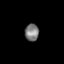
Tissue: prostate
Cell type: T cells
Senescence score: 0.3502
Nuclear area (px): 235
Mean DAPI intensity: 122.838